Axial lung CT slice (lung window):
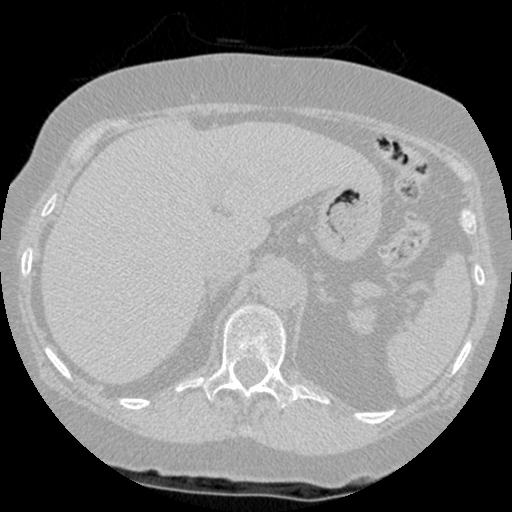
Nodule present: no